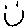
Label: smiley face